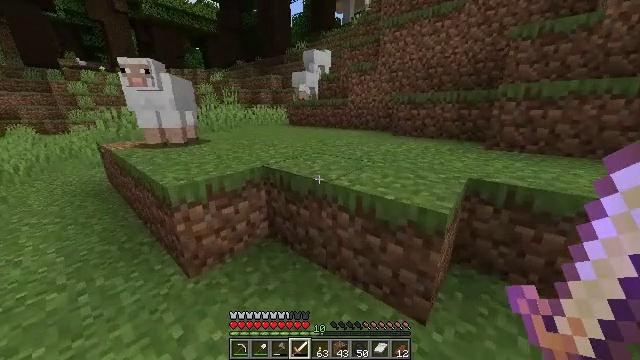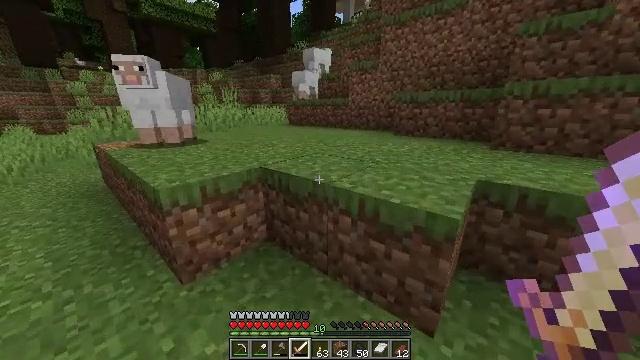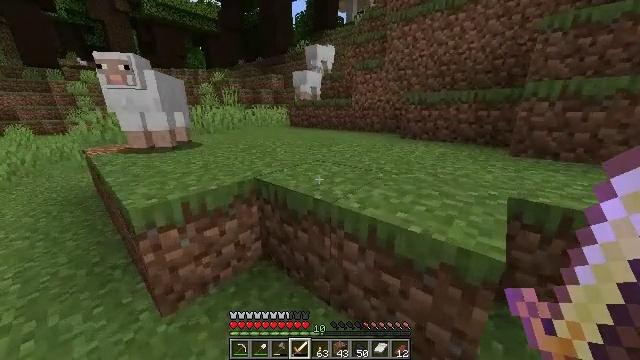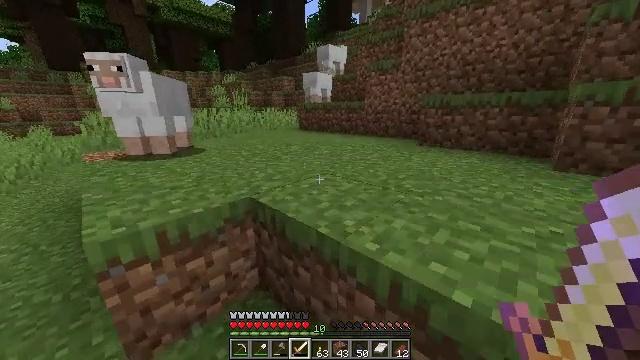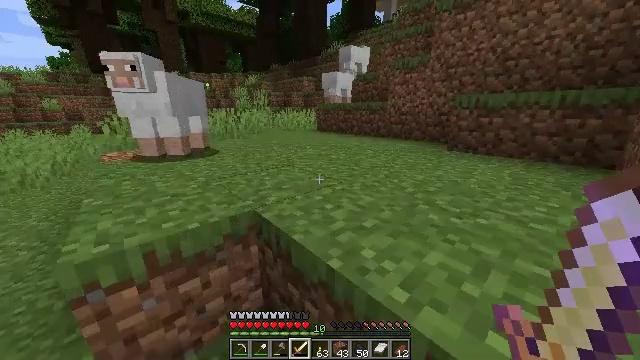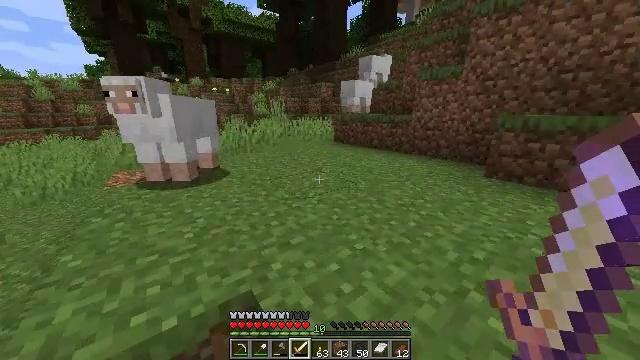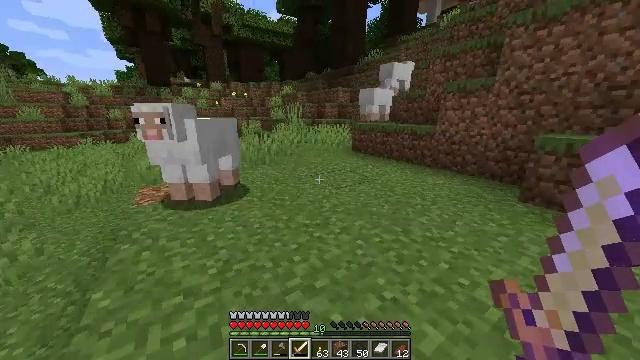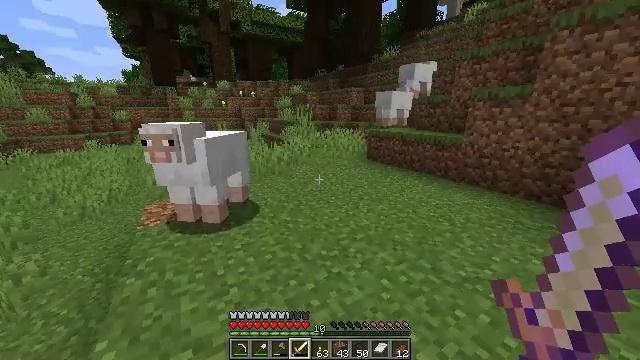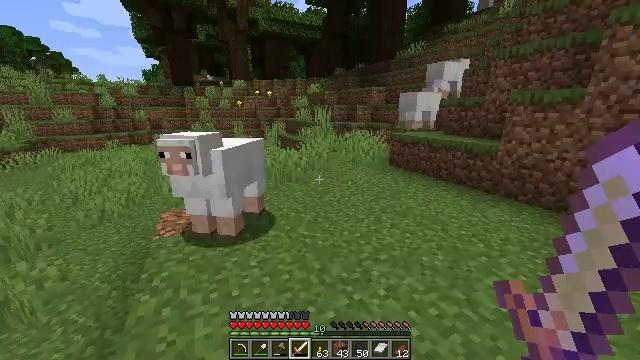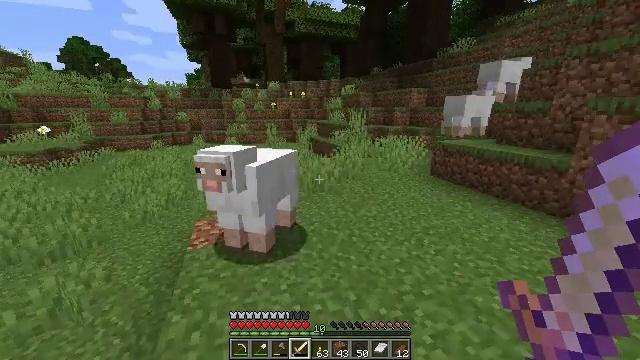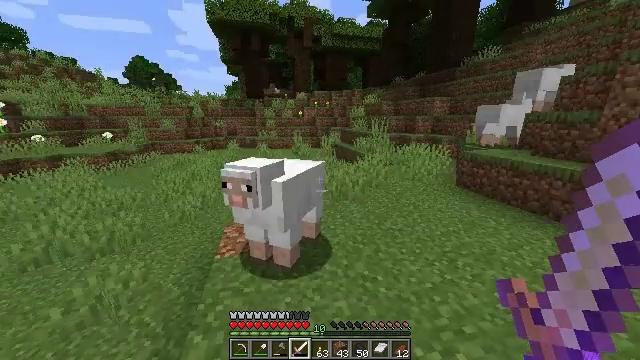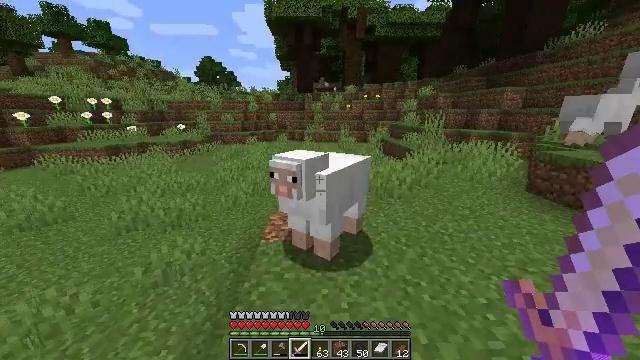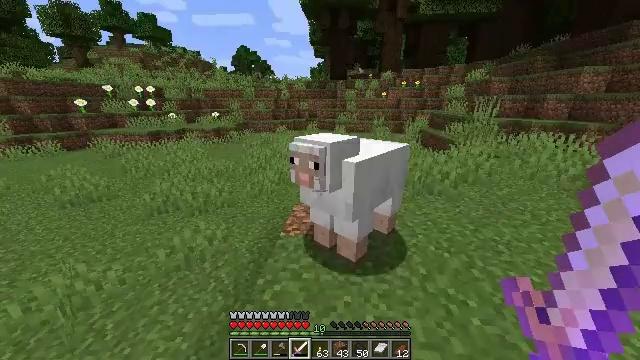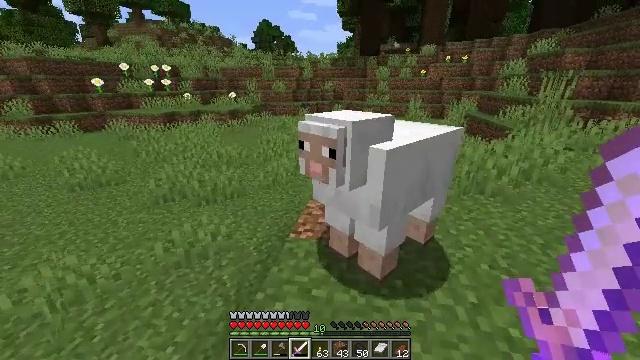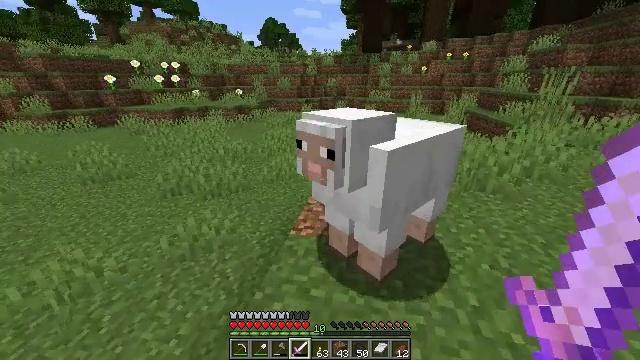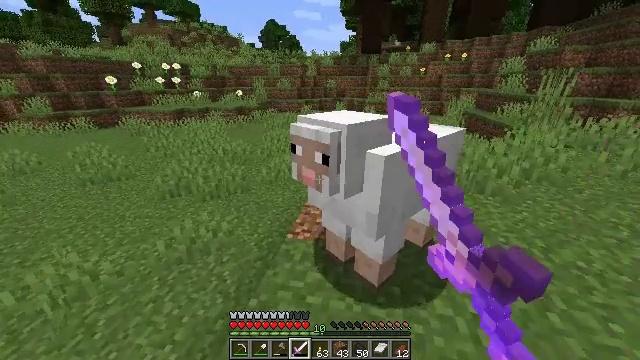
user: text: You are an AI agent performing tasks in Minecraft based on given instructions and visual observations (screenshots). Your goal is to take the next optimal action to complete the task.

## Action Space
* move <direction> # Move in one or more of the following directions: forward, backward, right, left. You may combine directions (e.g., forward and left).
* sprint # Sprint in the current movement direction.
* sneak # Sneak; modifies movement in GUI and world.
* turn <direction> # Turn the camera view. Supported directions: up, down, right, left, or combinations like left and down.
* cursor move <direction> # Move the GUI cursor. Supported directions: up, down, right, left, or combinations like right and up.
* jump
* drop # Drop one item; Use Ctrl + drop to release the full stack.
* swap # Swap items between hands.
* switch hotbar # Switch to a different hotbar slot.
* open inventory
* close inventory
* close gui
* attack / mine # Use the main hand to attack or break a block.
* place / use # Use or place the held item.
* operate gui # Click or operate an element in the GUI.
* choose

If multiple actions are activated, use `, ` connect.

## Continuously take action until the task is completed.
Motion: motion action
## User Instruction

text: Gather grass by holding the left mouse button.
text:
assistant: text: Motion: move forward, sprint
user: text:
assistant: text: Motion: move forward, sprint
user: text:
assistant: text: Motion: move forward, sprint, turn left
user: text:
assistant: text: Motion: move forward, sprint, turn left
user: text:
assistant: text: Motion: move forward, sprint, turn left, jump
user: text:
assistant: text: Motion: move forward, sprint, turn left, jump
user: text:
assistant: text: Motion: move forward, sprint, turn left, jump
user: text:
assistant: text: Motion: move forward, sprint, turn left, jump
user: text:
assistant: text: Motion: move forward, sprint, turn left, jump
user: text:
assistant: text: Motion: move forward, turn left
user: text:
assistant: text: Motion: move forward, turn left and down
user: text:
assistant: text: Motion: move forward, turn left and down
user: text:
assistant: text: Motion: move forward, turn left and down
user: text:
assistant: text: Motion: turn down, attack / mine
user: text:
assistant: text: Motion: move right, attack / mine
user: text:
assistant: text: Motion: move back and move right, turn right, attack / mine
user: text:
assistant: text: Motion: move back and move right, turn right
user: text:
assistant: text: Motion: move back and move right
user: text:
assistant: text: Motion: move back and move right
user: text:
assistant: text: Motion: no_op